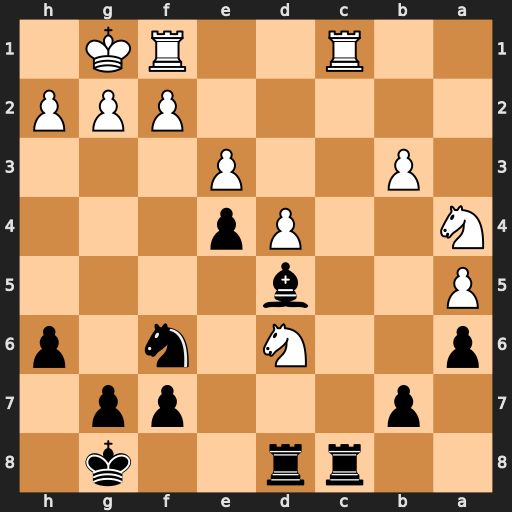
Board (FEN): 2rr2k1/1p3pp1/p2N1n1p/P2b4/N2Pp3/1P2P3/5PPP/2R2RK1
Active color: b
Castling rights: -
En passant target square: -
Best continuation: Rxc1 Rxc1 Rxd6